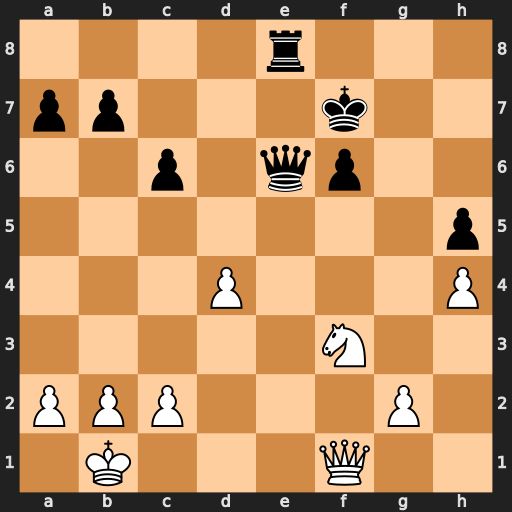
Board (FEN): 4r3/pp3k2/2p1qp2/7p/3P3P/5N2/PPP3P1/1K3Q2
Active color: w
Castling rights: -
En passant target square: -
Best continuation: Ng5+ Kg7 Nxe6+